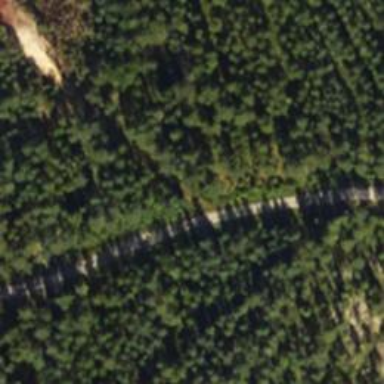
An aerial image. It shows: Unclassified road.